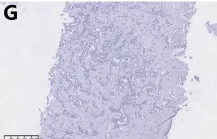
Hematoxylin-eosin (H&E) staining and immunohistochemical evaluation of the tissue obtained using needle biopsy (10x). Negative staining for hepatocytes.
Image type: pathology (immunostaining)